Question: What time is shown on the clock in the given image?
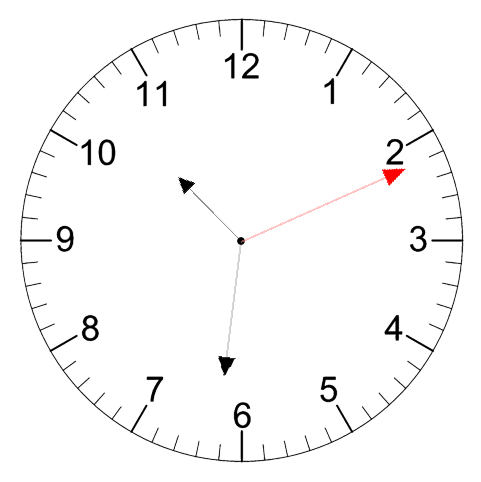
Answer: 10:31:11